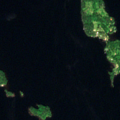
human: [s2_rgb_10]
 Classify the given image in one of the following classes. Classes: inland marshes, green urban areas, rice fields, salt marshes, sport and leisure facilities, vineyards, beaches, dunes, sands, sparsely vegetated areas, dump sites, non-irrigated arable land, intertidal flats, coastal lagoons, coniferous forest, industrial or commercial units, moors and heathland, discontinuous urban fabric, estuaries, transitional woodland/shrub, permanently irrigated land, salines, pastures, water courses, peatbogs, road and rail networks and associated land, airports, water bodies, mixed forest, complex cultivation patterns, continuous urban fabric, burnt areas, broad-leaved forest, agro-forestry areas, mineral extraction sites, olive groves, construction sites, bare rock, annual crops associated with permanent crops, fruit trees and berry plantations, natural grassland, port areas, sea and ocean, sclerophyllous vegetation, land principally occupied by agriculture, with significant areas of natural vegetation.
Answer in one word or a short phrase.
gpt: coniferous forest, mixed forest, water bodies